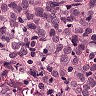
Metastatic tissue present: yes